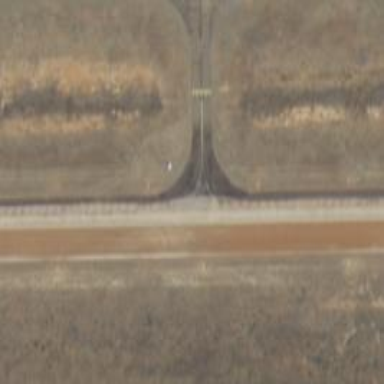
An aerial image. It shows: Runway surface made of asphalt at airport.